Question: I am a beginner with Android. I had done a couple of small projects to learn android. But when i tried to do one of the earlier projects again, the emulator showed app failure. I tried bluestacks, yet the same. And when I tried to run some of my previous apps which was already installed in the emulator, I figured out that, none of those apps, which were previously working is working right now. I tried debugging one of the apps, that was previously working, without making any change in the code, and got the logcat output as below(Sorry for pasting the entire thing, but I cant actually figure out the actual problem):
'''
04-12 12:37:42.340: D/dalvikvm(7591): GC_CONCURRENT freed 435K, 55% free 2670K/5831K, external 716K/1038K, paused 0ms+0ms
04-12 12:37:42.750: W/SharedBufferStack(8635): waitForCondition(LockCondition) timed out 2 times(identity=16, status=0). CPU may be pegged. trying again.
04-12 12:37:43.760: W/SharedBufferStack(8635): waitForCondition(LockCondition) timed out 3 times(identity=16, status=0). CPU may be pegged. trying again.
04-12 12:37:44.770: W/SharedBufferStack(8635): waitForCondition(LockCondition) timed out 4 times(identity=16, status=0). CPU may be pegged. trying again.
04-12 12:37:44.880: I/InputDispatcher(7156): Application is not responding: AppWindowToken{b48db298 token=HistoryRecord{b4899e68 com.example.asd/.MainActivity}}. 425890.0ms since event, 425890.0ms since wait started
04-12 12:37:44.880: I/WindowManager(7156): Input event dispatching timed out sending to application AppWindowToken{b48db298 token=HistoryRecord{b4899e68 com.example.asd/.MainActivity}}
04-12 12:37:45.780: W/SharedBufferStack(8635): waitForCondition(LockCondition) timed out 5 times(identity=16, status=0). CPU may be pegged. trying again.
04-12 12:37:46.790: W/SharedBufferStack(8635): waitForCondition(LockCondition) timed out 6 times(identity=16, status=0). CPU may be pegged. trying again.
04-12 12:37:47.800: W/SharedBufferStack(8635): waitForCondition(LockCondition) timed out 7 times(identity=16, status=0). CPU may be pegged. trying again.
04-12 12:37:48.810: W/SharedBufferStack(8635): waitForCondition(LockCondition) timed out 8 times(identity=16, status=0). CPU may be pegged. trying again.
04-12 12:37:49.820: W/SharedBufferStack(8635): waitForCondition(LockCondition) timed out 9 times(identity=16, status=0). CPU may be pegged. trying again.
04-12 12:37:49.890: I/InputDispatcher(7156): Application is not responding: AppWindowToken{b48db298 token=HistoryRecord{b4899e68 com.example.asd/.MainActivity}}. 430900.0ms since event, 430900.0ms since wait started
04-12 12:37:49.890: I/WindowManager(7156): Input event dispatching timed out sending to application AppWindowToken{b48db298 token=HistoryRecord{b4899e68 com.example.asd/.MainActivity}}
04-12 12:37:50.830: W/SharedBufferStack(8635): waitForCondition(LockCondition) timed out 10 times(identity=16, status=0). CPU may be pegged. trying again.
04-12 12:37:51.840: W/SharedBufferStack(8635): waitForCondition(LockCondition) timed out 11 times(identity=16, status=0). CPU may be pegged. trying again.
04-12 12:37:52.850: W/SharedBufferStack(8635): waitForCondition(LockCondition) timed out 12 times(identity=16, status=0). CPU may be pegged. trying again.
04-12 12:37:53.860: W/SharedBufferStack(8635): waitForCondition(LockCondition) timed out 13 times(identity=16, status=0). CPU may be pegged. trying again.
04-12 12:37:54.870: W/SharedBufferStack(8635): waitForCondition(LockCondition) timed out 14 times(identity=16, status=0). CPU may be pegged. trying again.
04-12 12:37:54.920: I/InputDispatcher(7156): Application is not responding: AppWindowToken{b48db298 token=HistoryRecord{b4899e68 com.example.asd/.MainActivity}}. 435930.0ms since event, 435930.0ms since wait started
04-12 12:37:54.920: I/WindowManager(7156): Input event dispatching timed out sending to application AppWindowToken{b48db298 token=HistoryRecord{b4899e68 com.example.asd/.MainActivity}}
04-12 12:37:55.880: W/SharedBufferStack(8635): waitForCondition(LockCondition) timed out 15 times(identity=16, status=0). CPU may be pegged. trying again.
04-12 12:37:56.890: W/SharedBufferStack(8635): waitForCondition(LockCondition) timed out 16 times(identity=16, status=0). CPU may be pegged. trying again.
04-12 12:37:57.900: W/SharedBufferStack(8635): waitForCondition(LockCondition) timed out 17 times(identity=16, status=0). CPU may be pegged. trying again.
04-12 12:37:58.910: W/SharedBufferStack(8635): waitForCondition(LockCondition) timed out 18 times(identity=16, status=0). CPU may be pegged. trying again.
04-12 12:37:59.200: D/SntpClient(7156): request time failed: java.net.SocketException: Address family not supported by protocol
04-12 12:37:59.920: W/SharedBufferStack(8635): waitForCondition(LockCondition) timed out 19 times(identity=16, status=0). CPU may be pegged. trying again.
04-12 12:37:59.930: I/InputDispatcher(7156): Application is not responding: AppWindowToken{b48db298 token=HistoryRecord{b4899e68 com.example.asd/.MainActivity}}. 440940.0ms since event, 440940.0ms since wait started
04-12 12:37:59.930: I/WindowManager(7156): Input event dispatching timed out sending to application AppWindowToken{b48db298 token=HistoryRecord{b4899e68 com.example.asd/.MainActivity}}
04-12 12:38:00.930: W/SharedBufferStack(8635): waitForCondition(LockCondition) timed out 20 times(identity=16, status=0). CPU may be pegged. trying again.
04-12 12:38:01.940: W/SharedBufferStack(8635): waitForCondition(LockCondition) timed out 21 times(identity=16, status=0). CPU may be pegged. trying again.
04-12 12:38:02.950: W/SharedBufferStack(8635): waitForCondition(LockCondition) timed out 22 times(identity=16, status=0). CPU may be pegged. trying again.
04-12 12:38:03.960: W/SharedBufferStack(8635): waitForCondition(LockCondition) timed out 23 times(identity=16, status=0). CPU may be pegged. trying again.
04-12 12:38:04.940: I/InputDispatcher(7156): Application is not responding: AppWindowToken{b48db298 token=HistoryRecord{b4899e68 com.example.asd/.MainActivity}}. 445950.0ms since event, 445950.0ms since wait started
04-12 12:38:04.940: I/WindowManager(7156): Input event dispatching timed out sending to application AppWindowToken{b48db298 token=HistoryRecord{b4899e68 com.example.asd/.MainActivity}}
04-12 12:38:04.970: W/SharedBufferStack(8635): waitForCondition(LockCondition) timed out 24 times(identity=16, status=0). CPU may be pegged. trying again.
04-12 12:38:05.980: W/SharedBufferStack(8635): waitForCondition(LockCondition) timed out 25 times(identity=16, status=0). CPU may be pegged. trying again.
04-12 12:38:06.990: W/SharedBufferStack(8635): waitForCondition(LockCondition) timed out 26 times(identity=16, status=0). CPU may be pegged. trying again.
04-12 12:38:08.000: W/SharedBufferStack(8635): waitForCondition(LockCondition) timed out 27 times(identity=16, status=0). CPU may be pegged. trying again.
04-12 12:38:09.010: W/SharedBufferStack(8635): waitForCondition(LockCondition) timed out 28 times(identity=16, status=0). CPU may be pegged. trying again.
04-12 12:38:09.950: I/InputDispatcher(7156): Application is not responding: AppWindowToken{b48db298 token=HistoryRecord{b4899e68 com.example.asd/.MainActivity}}. 450960.0ms since event, 450960.0ms since wait started
04-12 12:38:09.950: I/WindowManager(7156): Input event dispatching timed out sending to application AppWindowToken{b48db298 token=HistoryRecord{b4899e68 com.example.asd/.MainActivity}}
04-12 12:38:10.010: W/ActivityManager(7156): Timeout of broadcast BroadcastRecord{b493a1a0 android.intent.action.TIME_TICK} - receiver=android.os.BinderProxy@b460ef08, started 10010ms ago
04-12 12:38:10.010: I/Process(7156): Sending signal. PID: 8635 SIG: 3
04-12 12:38:10.010: I/dalvikvm(8635): threadid=4: reacting to signal 3
04-12 12:38:10.010: I/dalvikvm(8635): Wrote stack traces to '/data/anr/traces.txt'
04-12 12:38:10.010: I/Process(7156): Sending signal. PID: 7156 SIG: 3
04-12 12:38:10.010: I/dalvikvm(7156): threadid=4: reacting to signal 3
04-12 12:38:10.010: I/dalvikvm(7156): Wrote stack traces to '/data/anr/traces.txt'
04-12 12:38:10.010: W/ActivityManager(7156): Receiver during timeout: BroadcastFilter{b47fe0e8 ReceiverList{b4804a98 8635 com.android.systemui/1000 remote:b460ef08}}
04-12 12:38:10.020: W/SharedBufferStack(8635): waitForCondition(LockCondition) timed out 29 times(identity=16, status=0). CPU may be pegged. trying again.
04-12 12:38:10.040: D/dalvikvm(7156): GC_EXPLICIT freed 1141K, 49% free 6226K/11975K, external 1868K/2380K, paused 10ms
04-12 12:38:10.560: I/Process(7156): Sending signal. PID: 8635 SIG: 9
04-12 12:38:10.560: E/InputDispatcher(7156): channel 'b462dea0 StatusBar (server)' ~ Consumer closed input channel or an error occurred. events=0x8
04-12 12:38:10.560: E/InputDispatcher(7156): channel 'b462dea0 StatusBar (server)' ~ Channel is unrecoverably broken and will be disposed!
04-12 12:38:10.560: E/InputDispatcher(7156): channel 'b47e8660 TrackingView (server)' ~ Consumer closed input channel or an error occurred. events=0x8
04-12 12:38:10.560: E/InputDispatcher(7156): channel 'b47e8660 TrackingView (server)' ~ Channel is unrecoverably broken and will be disposed!
04-12 12:38:10.560: E/InputDispatcher(7156): channel 'b48c8bf0 StatusBarExpanded (server)' ~ Consumer closed input channel or an error occurred. events=0x8
04-12 12:38:10.560: E/InputDispatcher(7156): channel 'b48c8bf0 StatusBarExpanded (server)' ~ Channel is unrecoverably broken and will be disposed!
04-12 12:38:10.560: E/ActivityManager(7156): ANR in com.android.systemui
04-12 12:38:10.560: E/ActivityManager(7156): Reason: Broadcast of Intent { act=android.intent.action.TIME_TICK flg=0x40000004 (has extras) }
04-12 12:38:10.560: E/ActivityManager(7156): Load: 3.05 / 3.23 / 3.31
04-12 12:38:10.560: E/ActivityManager(7156): CPU usage from 5000ms to -540ms ago:
04-12 12:38:10.560: E/ActivityManager(7156): 0.7% 7156/system_server: 0.5% user + 0.1% kernel / faults: 127 minor
04-12 12:38:10.560: E/ActivityManager(7156): 0.5% TOTAL: 0.5% user + 0% kernel
04-12 12:38:10.560: E/ActivityManager(7156): CPU usage from 30ms to 540ms later:
04-12 12:38:10.560: E/ActivityManager(7156): 0% TOTAL: 0% user + 0% kernel
04-12 12:38:10.560: I/WindowManager(7156): WINDOW DIED Window{b462dea0 StatusBar paused=false}
04-12 12:38:10.560: I/WindowManager(7156): WINDOW DIED Window{b47e8660 TrackingView paused=false}
04-12 12:38:10.560: I/WindowManager(7156): WINDOW DIED Window{b48c8bf0 StatusBarExpanded paused=false}
04-12 12:38:10.560: I/ActivityManager(7156): Process com.android.systemui (pid 8635) has died.
04-12 12:38:10.560: W/ActivityManager(7156): Scheduling restart of crashed service com.android.systemui/.statusbar.StatusBarService in 320000ms
04-12 12:38:10.560: I/ActivityManager(7156): Start proc com.android.systemui for restart com.android.systemui: pid=8647 uid=1000 gids={3002, 3001, 3003, 1015}
04-12 12:38:10.560: W/ActivityManager(7156): Failure sending broadcast Intent { act=android.intent.action.TIME_TICK flg=0x40000004 (has extras) }
04-12 12:38:10.560: W/ActivityManager(7156): android.os.DeadObjectException
04-12 12:38:10.560: W/ActivityManager(7156): at android.os.BinderProxy.transact(Native Method)
04-12 12:38:10.560: W/ActivityManager(7156): at android.content.IIntentReceiver$Stub$Proxy.performReceive(IIntentReceiver.java:121)
04-12 12:38:10.560: W/ActivityManager(7156): at com.android.server.am.ActivityManagerService.performReceiveLocked(ActivityManagerService.java:10955)
04-12 12:38:10.560: W/ActivityManager(7156): at com.android.server.am.ActivityManagerService.deliverToRegisteredReceiverLocked(ActivityManagerService.java:11017)
04-12 12:38:10.560: W/ActivityManager(7156): at com.android.server.am.ActivityManagerService.processNextBroadcast(ActivityManagerService.java:11223)
04-12 12:38:10.560: W/ActivityManager(7156): at com.android.server.am.ActivityManagerService.access$100(ActivityManagerService.java:146)
04-12 12:38:10.560: W/ActivityManager(7156): at com.android.server.am.ActivityManagerService$2.handleMessage(ActivityManagerService.java:1089)
04-12 12:38:10.560: W/ActivityManager(7156): at android.os.Handler.dispatchMessage(Handler.java:99)
04-12 12:38:10.560: W/ActivityManager(7156): at android.os.Looper.loop(Looper.java:130)
04-12 12:38:10.560: W/ActivityManager(7156): at com.android.server.am.ActivityManagerService$AThread.run(ActivityManagerService.java:1344)
04-12 12:38:12.400: D/dalvikvm(7591): GC_CONCURRENT freed 436K, 55% free 2670K/5831K, external 716K/1038K, paused 0ms+0ms
04-12 12:38:14.960: I/InputDispatcher(7156): Application is not responding: AppWindowToken{b48db298 token=HistoryRecord{b4899e68 com.example.asd/.MainActivity}}. 455970.0ms since event, 455970.0ms since wait started
04-12 12:48:50.160: D/dalvikvm(8181): Debugger has detached; object registry had 180 entries
04-12 12:48:50.160: I/dalvikvm(8181): ignoring registerObject request in thread=1
04-12 12:48:50.160: I/dalvikvm(8181): ignoring registerObject request in thread=1
04-12 12:48:50.160: D/AndroidRuntime(8181): Shutting down VM
04-12 12:48:50.160: W/dalvikvm(8181): threadid=1: thread exiting with uncaught exception (group=0xb3f724f0)
04-12 12:48:50.160: D/AndroidRuntime(8181): procName from cmdline: com.example.asd
04-12 12:48:50.160: E/AndroidRuntime(8181): in writeCrashedAppName, pkgName :com.example.asd
04-12 12:48:50.160: D/AndroidRuntime(8181): file written successfully with content: com.example.asd StringBuffer : ;com.example.asd
04-12 12:48:50.170: I/Process(8181): Sending signal. PID: 8181 SIG: 9
04-12 12:48:50.170: E/AndroidRuntime(8181): FATAL EXCEPTION: main
04-12 12:48:50.170: E/AndroidRuntime(8181): java.lang.RuntimeException: Unable to instantiate activity ComponentInfo{com.example.asd/com.example.asd.MainActivity}: java.lang.NullPointerException
04-12 12:48:50.170: E/AndroidRuntime(8181): at android.app.ActivityThread.performLaunchActivity(ActivityThread.java:1569)
04-12 12:48:50.170: E/AndroidRuntime(8181): at android.app.ActivityThread.handleLaunchActivity(ActivityThread.java:1663)
04-12 12:48:50.170: E/AndroidRuntime(8181): at android.app.ActivityThread.access$1500(ActivityThread.java:117)
04-12 12:48:50.170: E/AndroidRuntime(8181): at android.app.ActivityThread$H.handleMessage(ActivityThread.java:931)
04-12 12:48:50.170: E/AndroidRuntime(8181): at android.os.Handler.dispatchMessage(Handler.java:99)
04-12 12:48:50.170: E/AndroidRuntime(8181): at android.os.Looper.loop(Looper.java:130)
04-12 12:48:50.170: E/AndroidRuntime(8181): at android.app.ActivityThread.main(ActivityThread.java:3683)
04-12 12:48:50.170: E/AndroidRuntime(8181): at java.lang.reflect.Method.invokeNative(Native Method)
04-12 12:48:50.170: E/AndroidRuntime(8181): at java.lang.reflect.Method.invoke(Method.java:507)
04-12 12:48:50.170: E/AndroidRuntime(8181): at com.android.internal.os.ZygoteInit$MethodAndArgsCaller.run(ZygoteInit.java:880)
04-12 12:48:50.170: E/AndroidRuntime(8181): at com.android.internal.os.ZygoteInit.main(ZygoteInit.java:638)
04-12 12:48:50.170: E/AndroidRuntime(8181): at dalvik.system.NativeStart.main(Native Method)
04-12 12:48:50.170: E/AndroidRuntime(8181): Caused by: java.lang.NullPointerException
04-12 12:48:50.170: E/AndroidRuntime(8181): at android.app.Activity.findViewById(Activity.java:1650)
04-12 12:48:50.170: E/AndroidRuntime(8181): at com.example.asd.MainActivity.<init>(MainActivity.java:18)
04-12 12:48:50.170: E/AndroidRuntime(8181): at java.lang.Class.newInstanceImpl(Native Method)
04-12 12:48:50.170: E/AndroidRuntime(8181): at java.lang.Class.newInstance(Class.java:1409)
04-12 12:48:50.170: E/AndroidRuntime(8181): at android.app.Instrumentation.newActivity(Instrumentation.java:1023)
04-12 12:48:50.170: E/AndroidRuntime(8181): at android.app.ActivityThread.performLaunchActivity(ActivityThread.java:1561)
04-12 12:48:50.170: E/AndroidRuntime(8181): ... 11 more
'''
I tried Googling for 'CPU may be pegged' error, but didn't get an actual answer. And rather, all of them were talking about the same error in some advanced apps using audio and all, but the program i tried to debug was a simple Hello World app. And somewhere someone told to close and reopen the eclipse and emulator, reboot the system, I tried everything, still no luck. I am stuck up with this for the last couple of days. Google d every possibilities in the logcat and got no answer. If anyone knows what can be the issue, please help.
And if this is of use, this is the screenshot of the debugger screen.

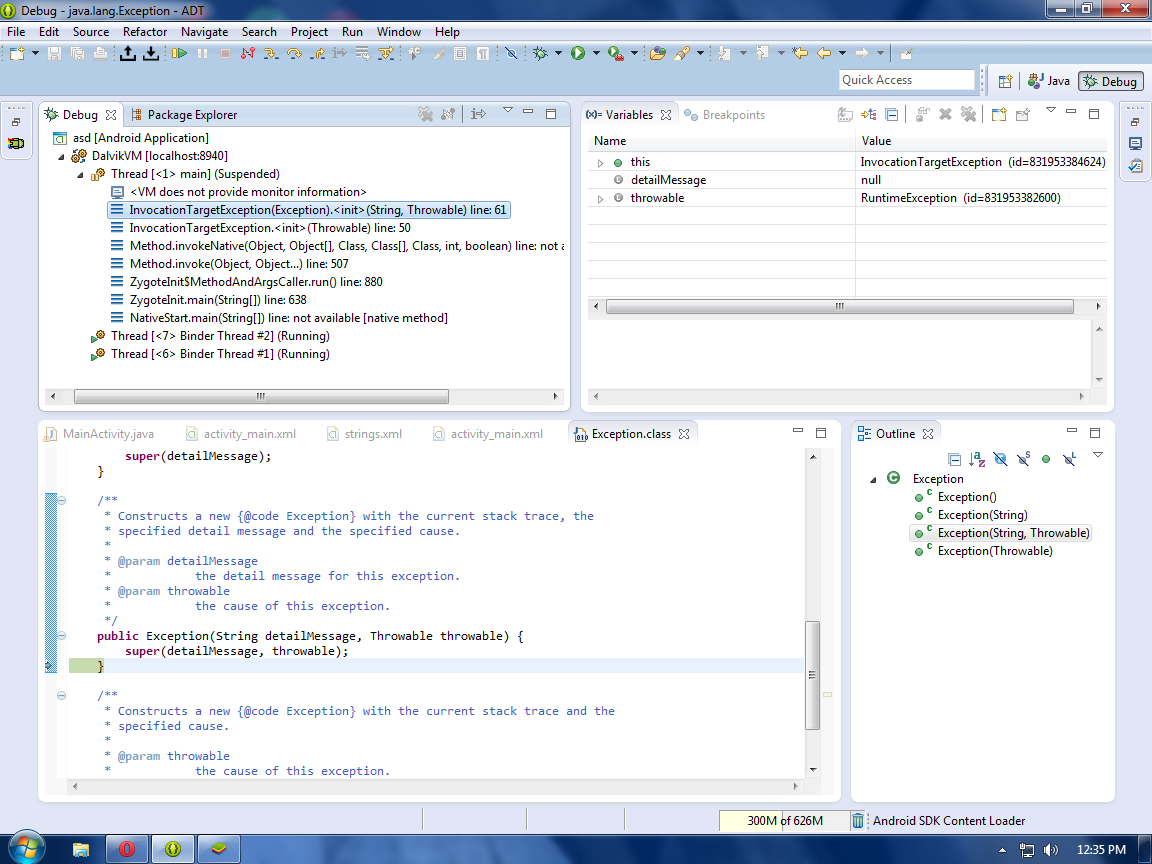
Answer: You appear to be calling 'findViewById' inside the constructor of the Activity. You should be doing this later (preferably in 'onCreate()'), and only after calling 'setContentView()'.